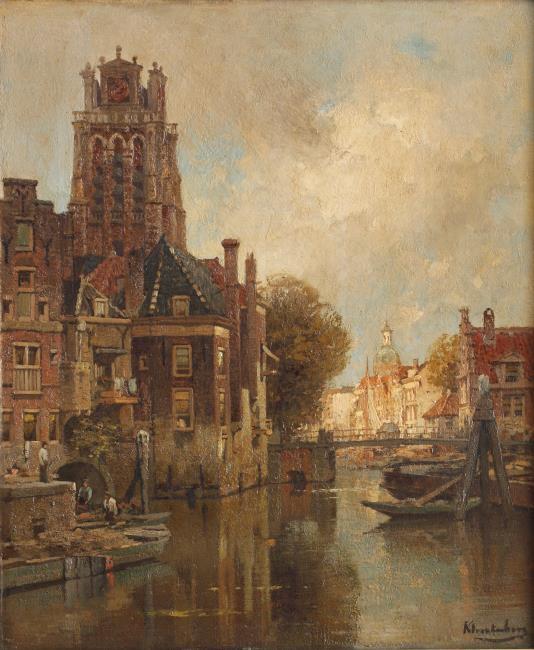
Title: Leuvehaven in Dordrecht with the tower of the Grote Kerk
Artist: Johannes Christiaan Karel Klinkenberg
Earliest date: 1867
Latest date: 1924
Genre: painting
Iconography: Pomander
Keywords: topography, cityscape, church tower, clock (timepiece), moat, harbor, harbor scene, worker, canalside house, bridge, dolphin (structure), tower, stepped gables (guide term), chimney